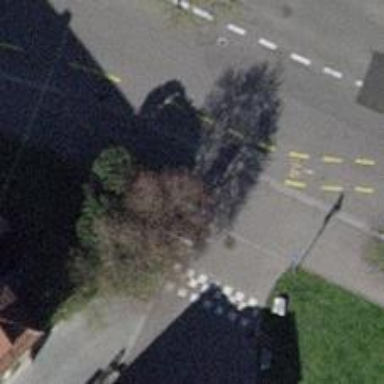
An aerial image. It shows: Unmarked crossing with traffic calming table.